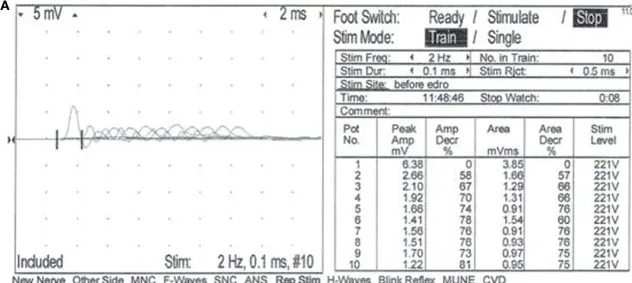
Repetitive nerve stimulation at the time of initial evaluation. Repetitive stimulation of the tibial nerve performed before . (A) Repetitive nerve stimulation prior to administration of edrophonium chloride showed a decrement of 74% between the first and fifth waves.
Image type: pathology (fish)